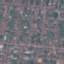
Land use / land cover: Residential